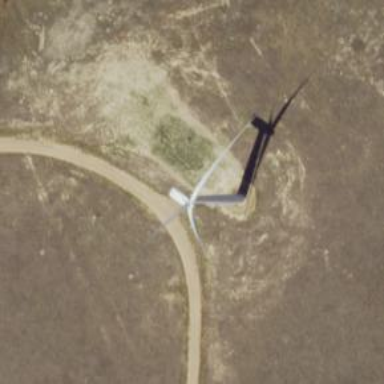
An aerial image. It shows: Wind turbine generator that utilizes wind as its source for generating electricity. It is of the horizontal axis type.